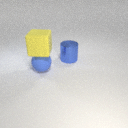
large blue rubber sphere below large yellow rubber cube